Field crop: maize
Growth stage: 1
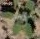
Species: chenopodium